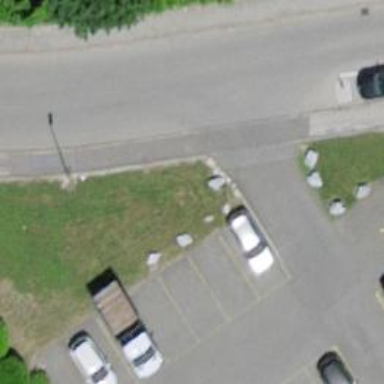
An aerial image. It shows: Asphalt sidewalk.